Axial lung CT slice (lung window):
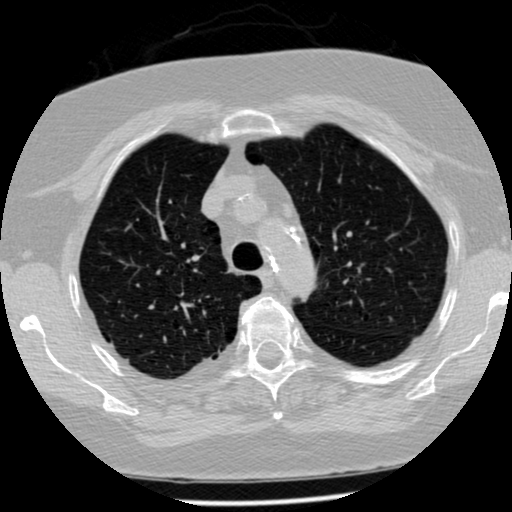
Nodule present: no